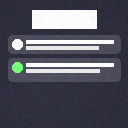
Screen state: on